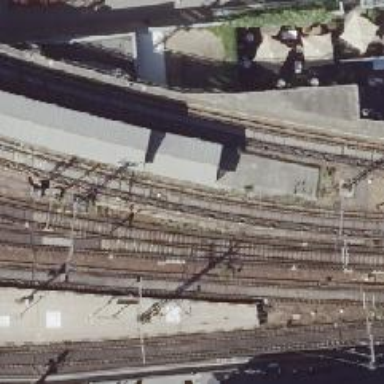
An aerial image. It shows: Viaduct bridge carrying electrified rail line with contact line. The rail line is ballastless.